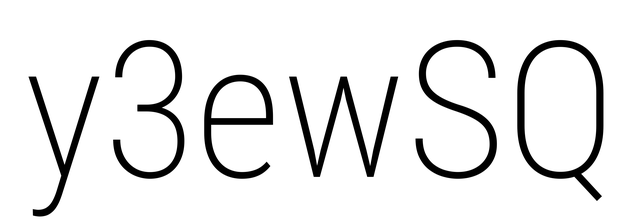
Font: Roboto_Condensed_ExtraLight